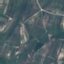
Land use / land cover class: PermanentCrop